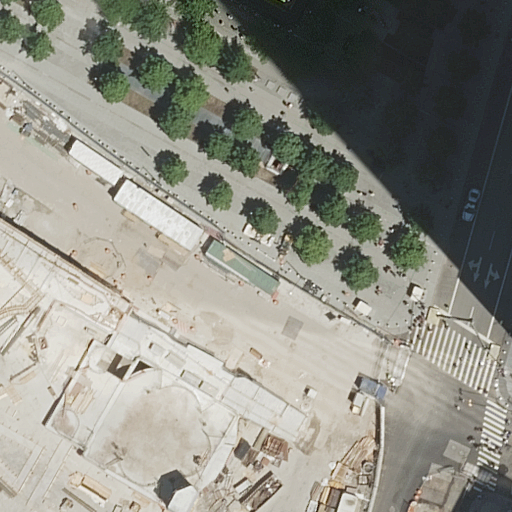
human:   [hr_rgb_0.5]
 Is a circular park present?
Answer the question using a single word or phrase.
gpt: no

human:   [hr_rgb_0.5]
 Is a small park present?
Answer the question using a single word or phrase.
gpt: yes

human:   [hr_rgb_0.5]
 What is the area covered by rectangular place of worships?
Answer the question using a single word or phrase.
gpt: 764m2

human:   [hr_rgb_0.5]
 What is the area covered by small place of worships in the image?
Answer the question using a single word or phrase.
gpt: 0m2

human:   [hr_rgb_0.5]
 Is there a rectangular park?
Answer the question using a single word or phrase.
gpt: yes

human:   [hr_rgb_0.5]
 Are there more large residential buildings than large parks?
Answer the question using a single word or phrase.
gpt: no

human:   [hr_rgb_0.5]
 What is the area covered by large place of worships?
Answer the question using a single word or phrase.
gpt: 764m2

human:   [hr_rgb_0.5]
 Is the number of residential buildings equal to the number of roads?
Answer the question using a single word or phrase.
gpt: no

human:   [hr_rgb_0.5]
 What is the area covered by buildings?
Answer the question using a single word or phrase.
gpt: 0m2

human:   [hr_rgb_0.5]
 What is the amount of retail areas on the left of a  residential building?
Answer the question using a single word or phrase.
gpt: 0

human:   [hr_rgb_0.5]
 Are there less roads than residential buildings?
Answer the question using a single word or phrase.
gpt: no

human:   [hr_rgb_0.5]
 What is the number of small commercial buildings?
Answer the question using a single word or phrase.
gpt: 0

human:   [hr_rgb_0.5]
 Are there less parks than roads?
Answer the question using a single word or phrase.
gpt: yes

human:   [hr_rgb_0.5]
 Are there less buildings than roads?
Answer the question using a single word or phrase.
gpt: yes

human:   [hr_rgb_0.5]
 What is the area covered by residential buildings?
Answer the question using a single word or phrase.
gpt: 0m2

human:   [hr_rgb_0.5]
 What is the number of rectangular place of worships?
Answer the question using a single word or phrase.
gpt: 1

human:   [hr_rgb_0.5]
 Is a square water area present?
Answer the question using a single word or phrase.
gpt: no

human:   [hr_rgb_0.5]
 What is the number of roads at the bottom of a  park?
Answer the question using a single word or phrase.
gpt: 10

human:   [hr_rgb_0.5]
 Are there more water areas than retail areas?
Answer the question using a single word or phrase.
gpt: no

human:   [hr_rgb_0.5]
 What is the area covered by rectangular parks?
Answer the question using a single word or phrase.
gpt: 4995m2

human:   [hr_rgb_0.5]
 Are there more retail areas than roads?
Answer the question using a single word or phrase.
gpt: no

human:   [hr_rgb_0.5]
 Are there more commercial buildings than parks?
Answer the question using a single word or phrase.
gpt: no

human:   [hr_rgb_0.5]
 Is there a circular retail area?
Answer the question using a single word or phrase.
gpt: no

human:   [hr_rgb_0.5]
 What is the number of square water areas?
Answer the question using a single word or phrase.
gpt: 0

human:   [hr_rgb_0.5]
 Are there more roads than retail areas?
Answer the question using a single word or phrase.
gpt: yes

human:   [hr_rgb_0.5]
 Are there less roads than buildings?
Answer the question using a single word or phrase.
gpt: no

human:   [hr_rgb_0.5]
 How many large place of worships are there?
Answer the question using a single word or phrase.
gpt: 1

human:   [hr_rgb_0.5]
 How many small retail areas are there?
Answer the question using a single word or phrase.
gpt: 1

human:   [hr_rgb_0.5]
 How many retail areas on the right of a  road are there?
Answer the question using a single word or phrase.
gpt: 0

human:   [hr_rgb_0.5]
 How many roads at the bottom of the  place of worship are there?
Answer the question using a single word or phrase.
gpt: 6

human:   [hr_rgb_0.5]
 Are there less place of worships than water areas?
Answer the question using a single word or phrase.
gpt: no

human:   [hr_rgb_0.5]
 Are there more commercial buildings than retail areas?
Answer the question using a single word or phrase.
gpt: no

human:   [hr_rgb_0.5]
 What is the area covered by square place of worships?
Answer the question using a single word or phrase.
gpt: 0m2

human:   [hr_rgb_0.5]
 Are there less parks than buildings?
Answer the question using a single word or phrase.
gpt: no

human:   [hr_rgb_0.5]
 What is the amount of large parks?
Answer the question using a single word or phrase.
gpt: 1

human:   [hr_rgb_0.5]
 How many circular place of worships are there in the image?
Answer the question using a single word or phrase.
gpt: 0

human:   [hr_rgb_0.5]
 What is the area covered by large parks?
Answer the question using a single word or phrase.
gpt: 4989m2